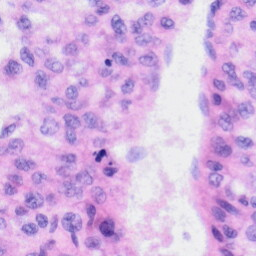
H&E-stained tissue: Liver